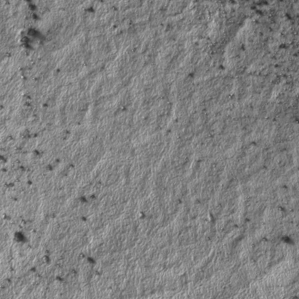
Label: frost